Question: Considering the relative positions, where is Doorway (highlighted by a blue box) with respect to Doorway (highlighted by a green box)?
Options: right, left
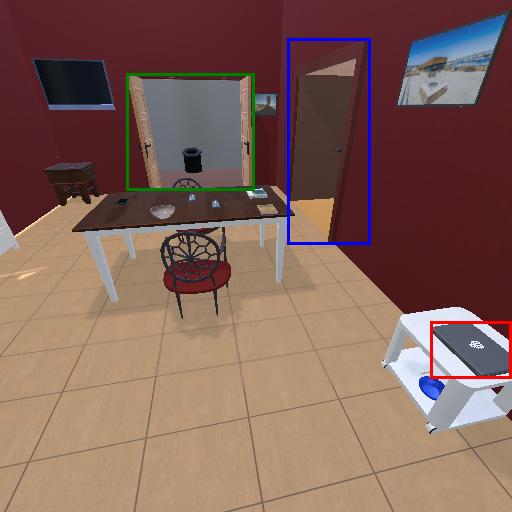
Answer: right